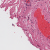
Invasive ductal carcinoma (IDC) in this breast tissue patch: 0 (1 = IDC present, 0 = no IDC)